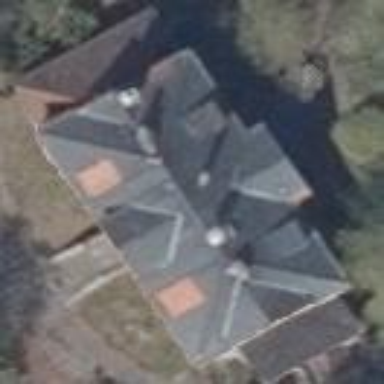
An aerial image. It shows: House with black mansard roof made of roof tiles.